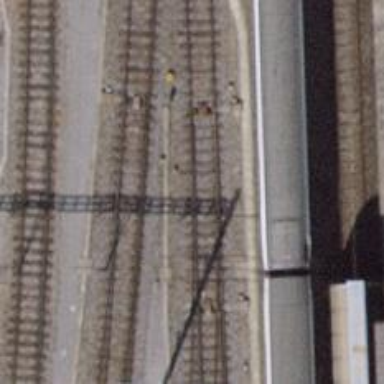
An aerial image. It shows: Siding railway track with electrified contact line.